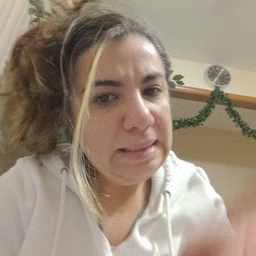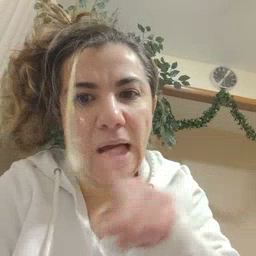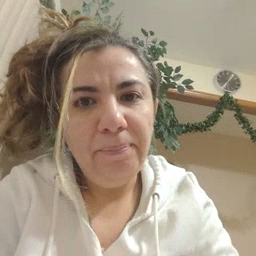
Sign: same